Question: In my app i have to Use Xtify for Pushnotification.
> <URL>
Using this i download ios sdk and register my application and got my AppKey and replace it in
Now,After that i created some Notification related to my app In TARGET Menu.
My problem is i successfully received message in Inbox tab as show in image and got badge on app icon.But i don't received any sound or notification while received message.
What is my mistake or is it right what i do for xtify?
Please guide me.
Thanks in advance.
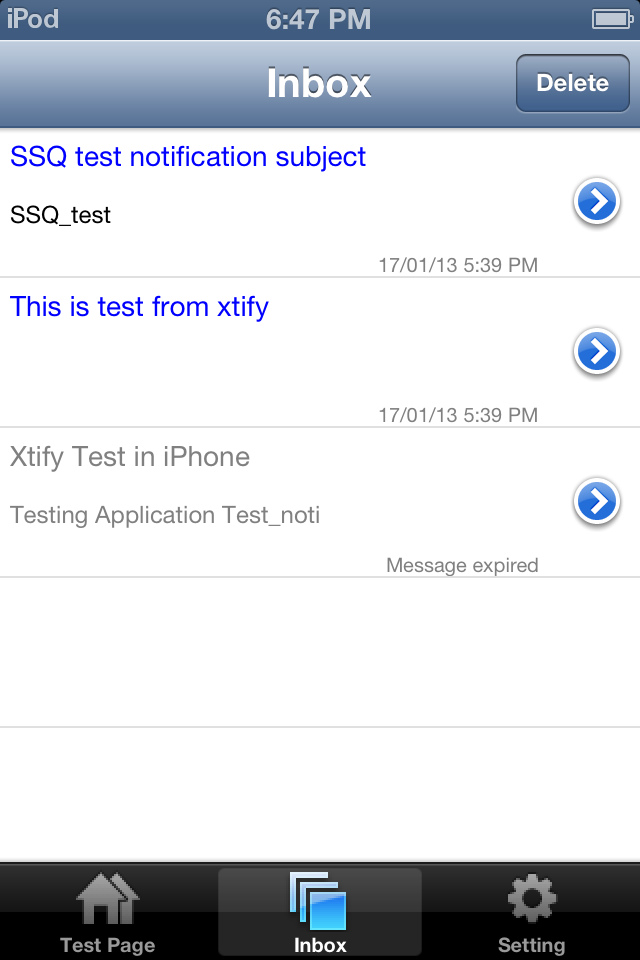
Answer: After long effort i soled my Problem.
My problem is just because of i upload wrong certificate.
> I extract iPhone Developer certificate instead of Apple Developement ios push certificate and upload it.
After change it and upload it again i received Notification and message.
Hope this will help someone.